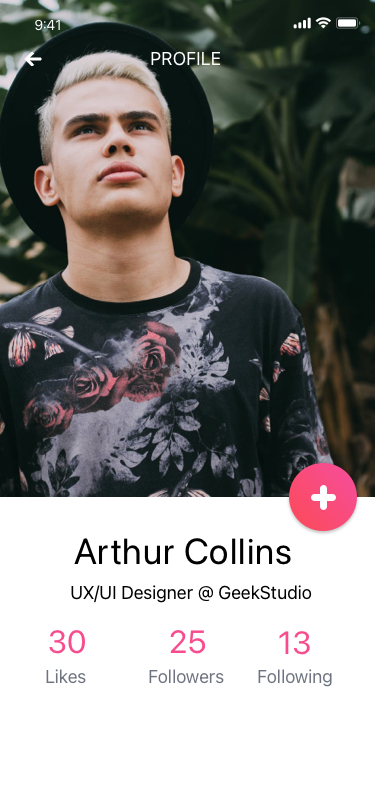
Text in this UI design:
25
Followers
13
Following
30
Likes
UX/UI Designer @ GeekStudio
Arthur Collins
PROFILE